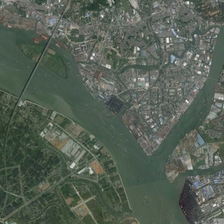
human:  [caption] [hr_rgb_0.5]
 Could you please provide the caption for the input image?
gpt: a city area is near the branches of a river .

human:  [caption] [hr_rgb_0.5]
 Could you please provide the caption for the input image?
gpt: a city area is near the branches of a river .

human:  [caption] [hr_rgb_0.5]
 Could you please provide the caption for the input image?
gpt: the river is green and the buildings are colorful .

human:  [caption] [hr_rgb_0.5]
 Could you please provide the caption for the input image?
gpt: this is a river in the city .

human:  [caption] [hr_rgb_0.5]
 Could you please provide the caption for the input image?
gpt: this is a river in the city .